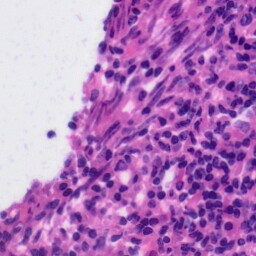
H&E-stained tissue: Tonsil